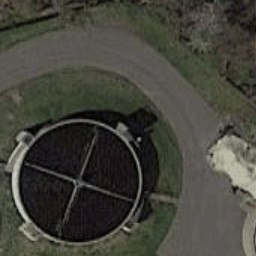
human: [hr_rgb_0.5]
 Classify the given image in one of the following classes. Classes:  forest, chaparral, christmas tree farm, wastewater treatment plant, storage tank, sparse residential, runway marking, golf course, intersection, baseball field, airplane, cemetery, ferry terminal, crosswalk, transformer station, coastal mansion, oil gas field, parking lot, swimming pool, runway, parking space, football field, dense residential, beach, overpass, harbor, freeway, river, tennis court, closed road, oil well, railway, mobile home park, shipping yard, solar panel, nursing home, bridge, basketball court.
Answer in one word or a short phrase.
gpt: wastewater treatment plant